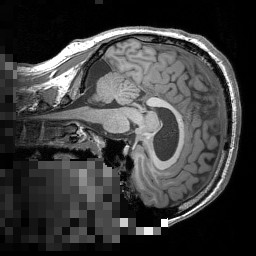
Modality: T1w
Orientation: sagittal
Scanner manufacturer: siemens
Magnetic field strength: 3 T
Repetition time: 1.5 s
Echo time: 0.00291 s